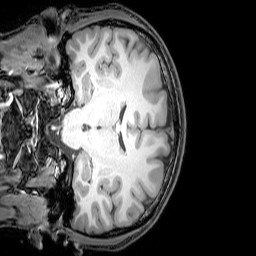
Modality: T1w
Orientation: coronal
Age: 24
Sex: male
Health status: healthy
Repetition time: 0.081 s
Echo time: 0.037 s